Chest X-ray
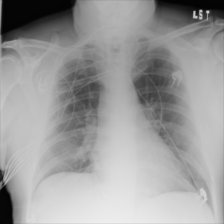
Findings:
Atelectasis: negative
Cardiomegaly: negative
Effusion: negative
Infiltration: negative
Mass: negative
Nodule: negative
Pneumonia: negative
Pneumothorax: negative
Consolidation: negative
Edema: negative
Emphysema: negative
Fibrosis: negative
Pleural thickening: negative
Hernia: negative